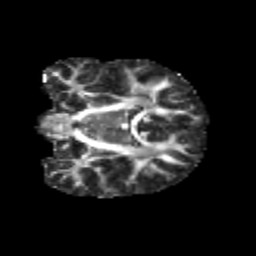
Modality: FA
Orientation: coronal
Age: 9
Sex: male
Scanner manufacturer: siemens
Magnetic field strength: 3 T
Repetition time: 3.8 s
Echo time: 0.07 s